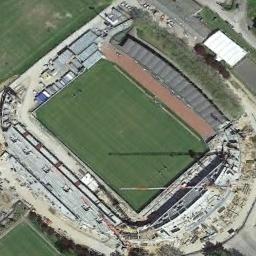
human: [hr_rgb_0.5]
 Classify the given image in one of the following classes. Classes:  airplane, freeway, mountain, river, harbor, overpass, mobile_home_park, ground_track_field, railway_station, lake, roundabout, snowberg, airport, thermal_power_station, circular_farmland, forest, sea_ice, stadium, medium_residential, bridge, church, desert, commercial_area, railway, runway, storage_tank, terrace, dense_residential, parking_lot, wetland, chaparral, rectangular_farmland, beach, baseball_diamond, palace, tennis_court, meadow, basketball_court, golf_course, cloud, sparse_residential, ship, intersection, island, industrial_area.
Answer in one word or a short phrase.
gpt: stadium